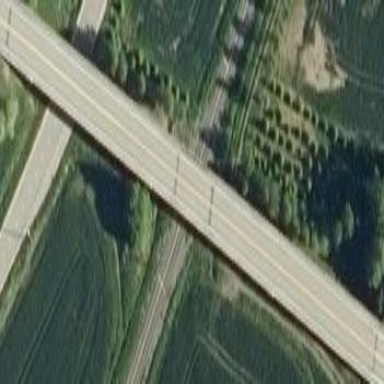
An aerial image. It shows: Man-made bridge.